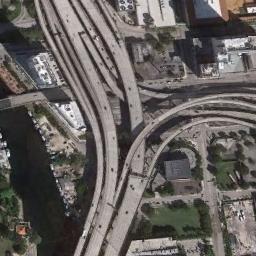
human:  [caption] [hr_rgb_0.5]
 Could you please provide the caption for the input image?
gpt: Many buildings of different shapes and sizes are beside the overpass .

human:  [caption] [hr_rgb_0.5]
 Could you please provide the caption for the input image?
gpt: The intricated overpasses is over the roads in the city .

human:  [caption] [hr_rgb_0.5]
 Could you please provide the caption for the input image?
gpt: An overpass on top of two roads .

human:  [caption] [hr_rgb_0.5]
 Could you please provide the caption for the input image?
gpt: The overpass is next to some houses and trees with a river passed by .

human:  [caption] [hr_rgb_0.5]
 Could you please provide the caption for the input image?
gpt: There are many buildings and a river beside the overpass .